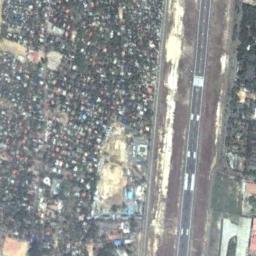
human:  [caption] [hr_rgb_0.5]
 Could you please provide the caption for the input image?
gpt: The runway is on the bare land next to some houses and trees .

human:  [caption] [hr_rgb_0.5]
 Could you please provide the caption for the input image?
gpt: The runway with some markings is surrounded by lots of other buildings .

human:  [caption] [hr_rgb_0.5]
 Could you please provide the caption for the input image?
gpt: There are many buildings beside the runway .

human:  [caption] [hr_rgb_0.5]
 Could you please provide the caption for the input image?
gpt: A runway on the bare, Brown ground next to the urban settlement .

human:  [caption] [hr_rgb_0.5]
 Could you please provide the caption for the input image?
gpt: There are many buildings near the runway .